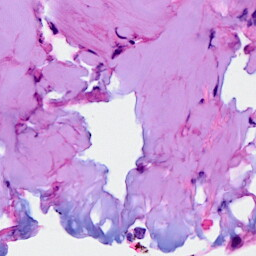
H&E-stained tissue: Breast